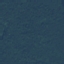
Land use / land cover: Forest